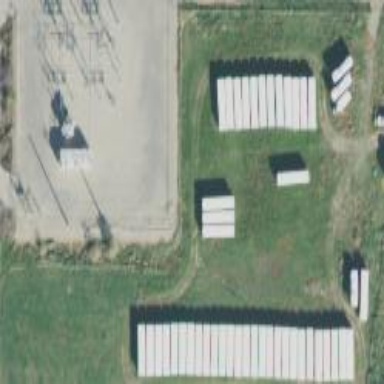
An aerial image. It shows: Power substation.